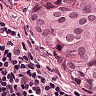
Metastatic tissue present: yes